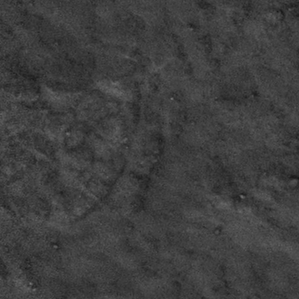
Label: frost